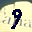
Label: 9